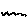
Label: zigzag